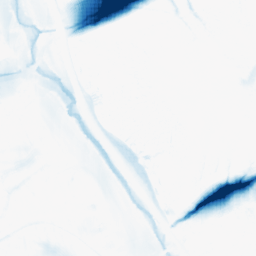
Category: morphological
Decomposition family: morphological_ellipse
Decomposition parameters: operation: closing
width: 50
height: 20
Upsampling method: sinc_blackman
Upsampling parameters: scale: 8
kernel_size: 16
Upsampling scale: 8